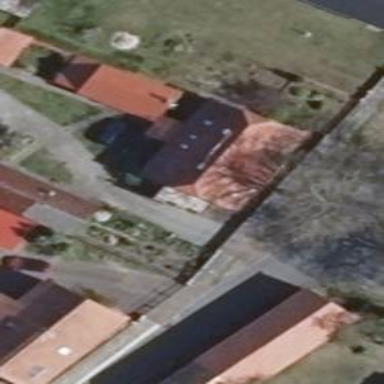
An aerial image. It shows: Building with gabled roof. The roof is oriented along the structure and colored in red.